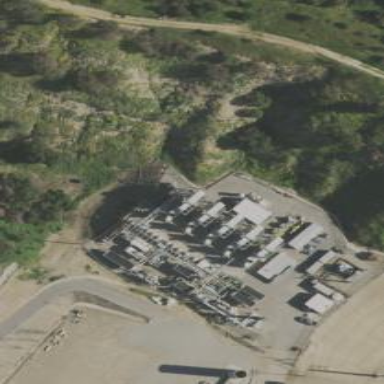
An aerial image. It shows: Gas turbine power generator.